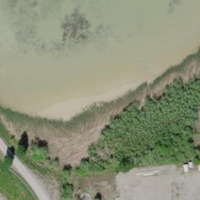
EUNIS habitat code: 14
Species observed at this site:
Cygnus olor
Fulica atra
Anas platyrhynchos
Emberiza citrinella
Sterna hirundo
Delichon urbicum
Falco tinnunculus
Carduelis carduelis
Acrocephalus scirpaceus